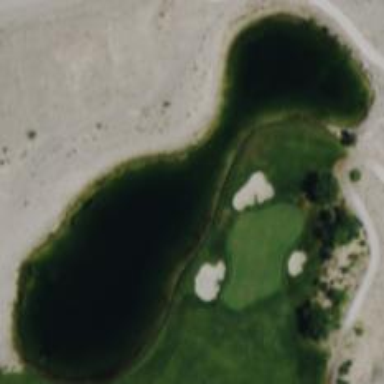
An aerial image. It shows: Water hazard in golf course. The hazard is natural water feature.